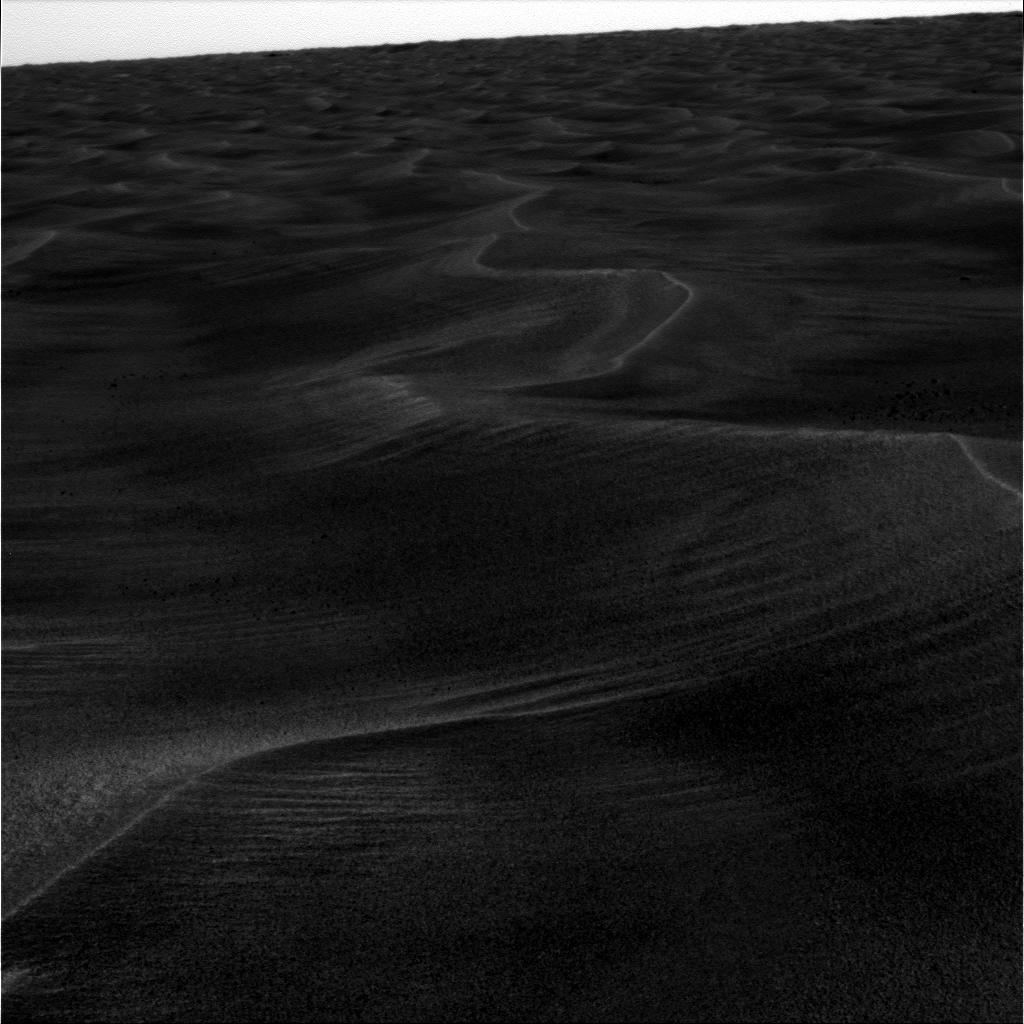
Terrain classes present: Gravel / Sand / Soil, Sky / Distant Mountains